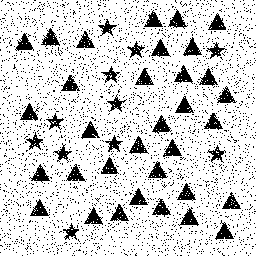
Squares: 0
Triangles: 33
Stars: 11
Total shapes: 44